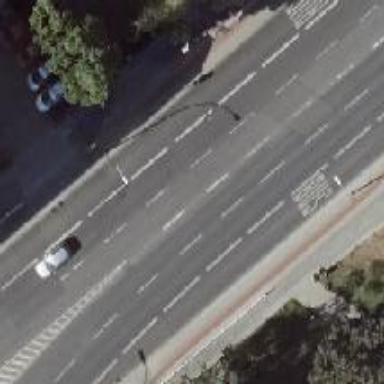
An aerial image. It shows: Secondary road with separate cycle track and asphalt surface.